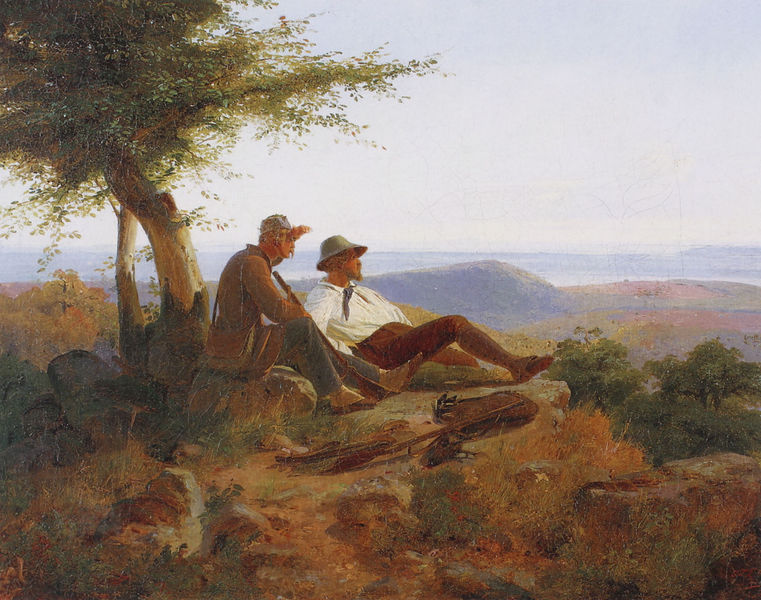
Titel: Zwei Jäger (Die beiden Freunde Lessing und Schirmer)
Künstler: Carl Friedrich Lessing
Institution: Düsseldorf, Kunstmuseum
Schlagwörter: baum, berg, himmel, meer, wasser, bäume, grün, landschaft, sand, sitzen, braun, hut, hüte, männer, blick, gras, wiese, hemd, stein, steine, ebene, horizont, hügel, weite, sitzend, musik, sommer, stab, gipfel, dunst, nebel, pause, rast, romantik, soldaten, halstuch, tasche, jäger, gewehr, lanschaft, wanderer, fernsicht, flinte, caspar david friedrich, rucksack, gewehre, bucolisch, e, mützesitzen